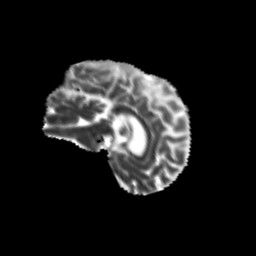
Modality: MD
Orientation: sagittal
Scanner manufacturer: siemens
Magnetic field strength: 3 T
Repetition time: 9.2 s
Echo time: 0.084 s